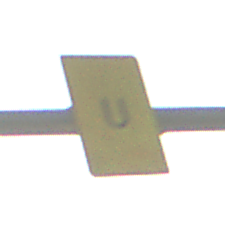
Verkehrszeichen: AnkuendigungOderFortsetzungUmleitungOhnePfeilsymbol
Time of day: SunriseSunset
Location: Outdoor (Special)
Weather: Clear
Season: NotSpecified
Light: Natural